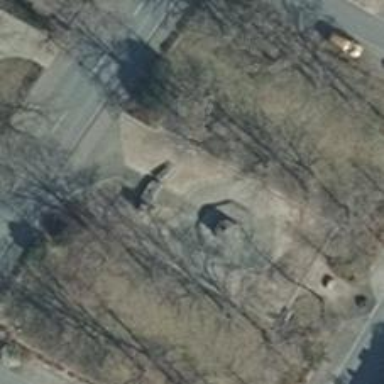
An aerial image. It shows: Historic memorial.